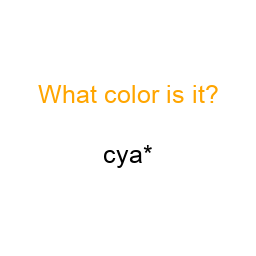
Color: black
Color name shown: cyan
Background color: white
Question text color: orange